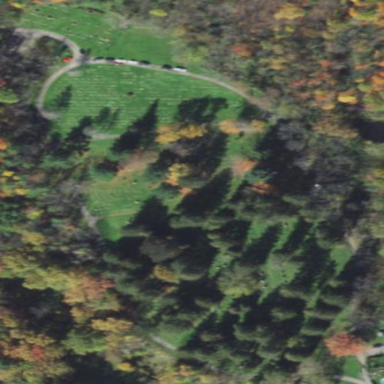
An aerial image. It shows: Cemetery.